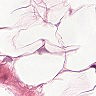
Metastatic tissue present: no